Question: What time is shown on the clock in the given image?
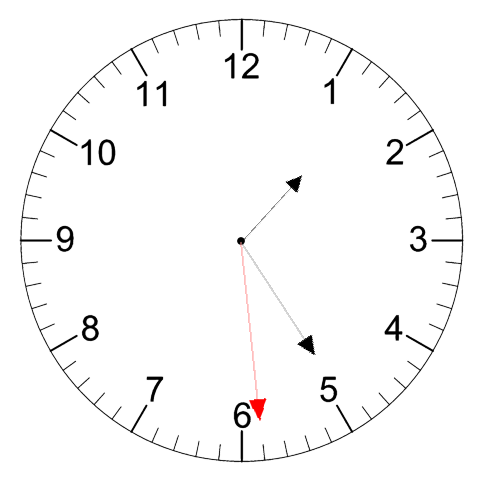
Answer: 01:24:29